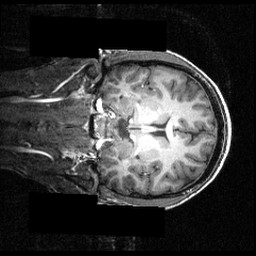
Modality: T1w
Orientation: coronal
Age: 22
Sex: male
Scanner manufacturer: siemens
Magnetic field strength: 3.951 T
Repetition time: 1.5 s
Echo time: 0.00335 s